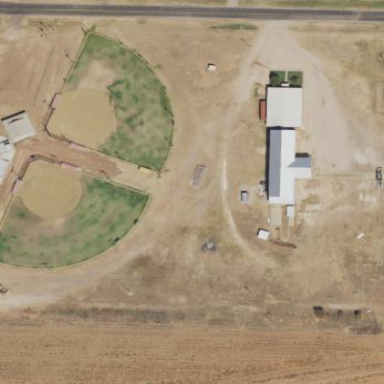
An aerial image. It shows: Baseball pitch for leisure and sports activities.